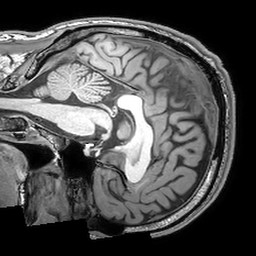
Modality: T1w
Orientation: sagittal
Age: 42
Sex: male
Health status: healthy
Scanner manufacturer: philips
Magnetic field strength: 3 T
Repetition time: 0.007013 s
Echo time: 0.003171 s